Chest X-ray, PA view. Patient: 58 years old, sex M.
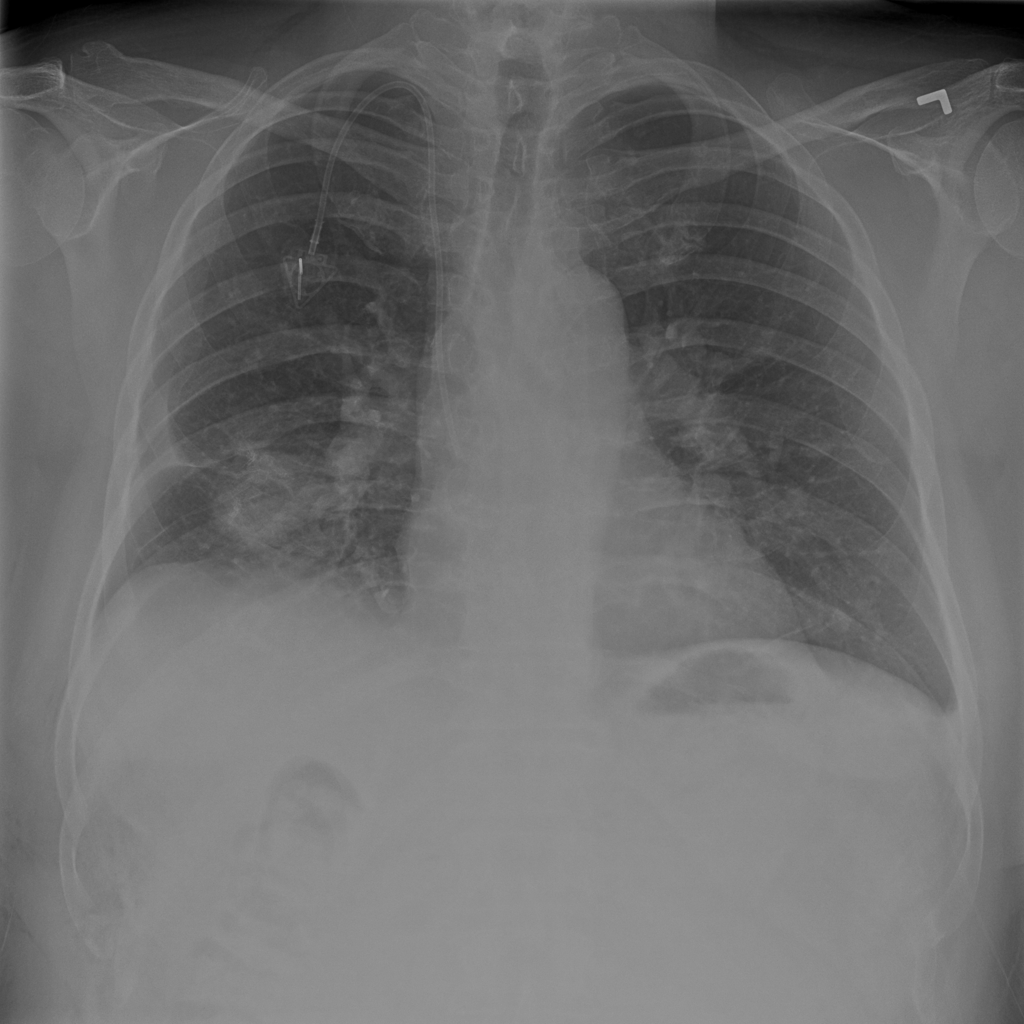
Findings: No Finding